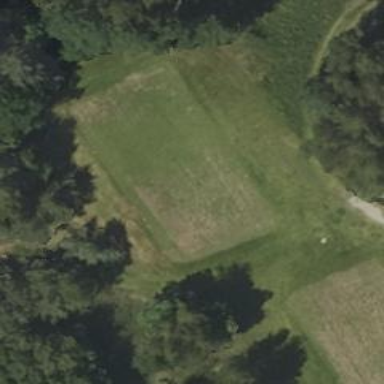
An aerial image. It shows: Golf tee.